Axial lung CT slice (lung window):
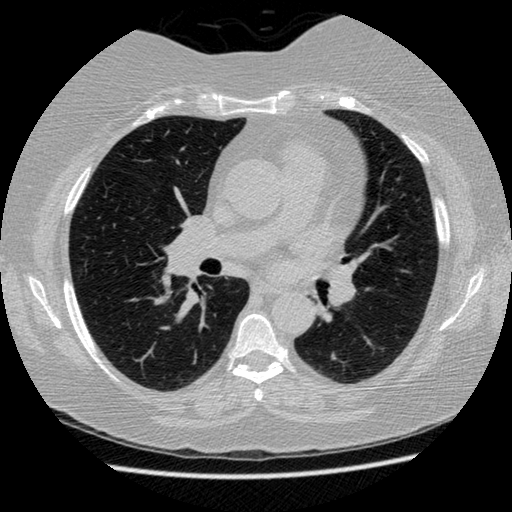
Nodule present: no